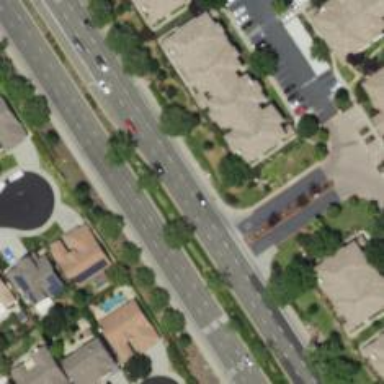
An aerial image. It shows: Stop road.